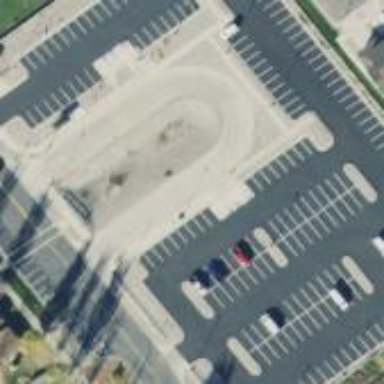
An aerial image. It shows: Parking lot with park and ride facilities.